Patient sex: M
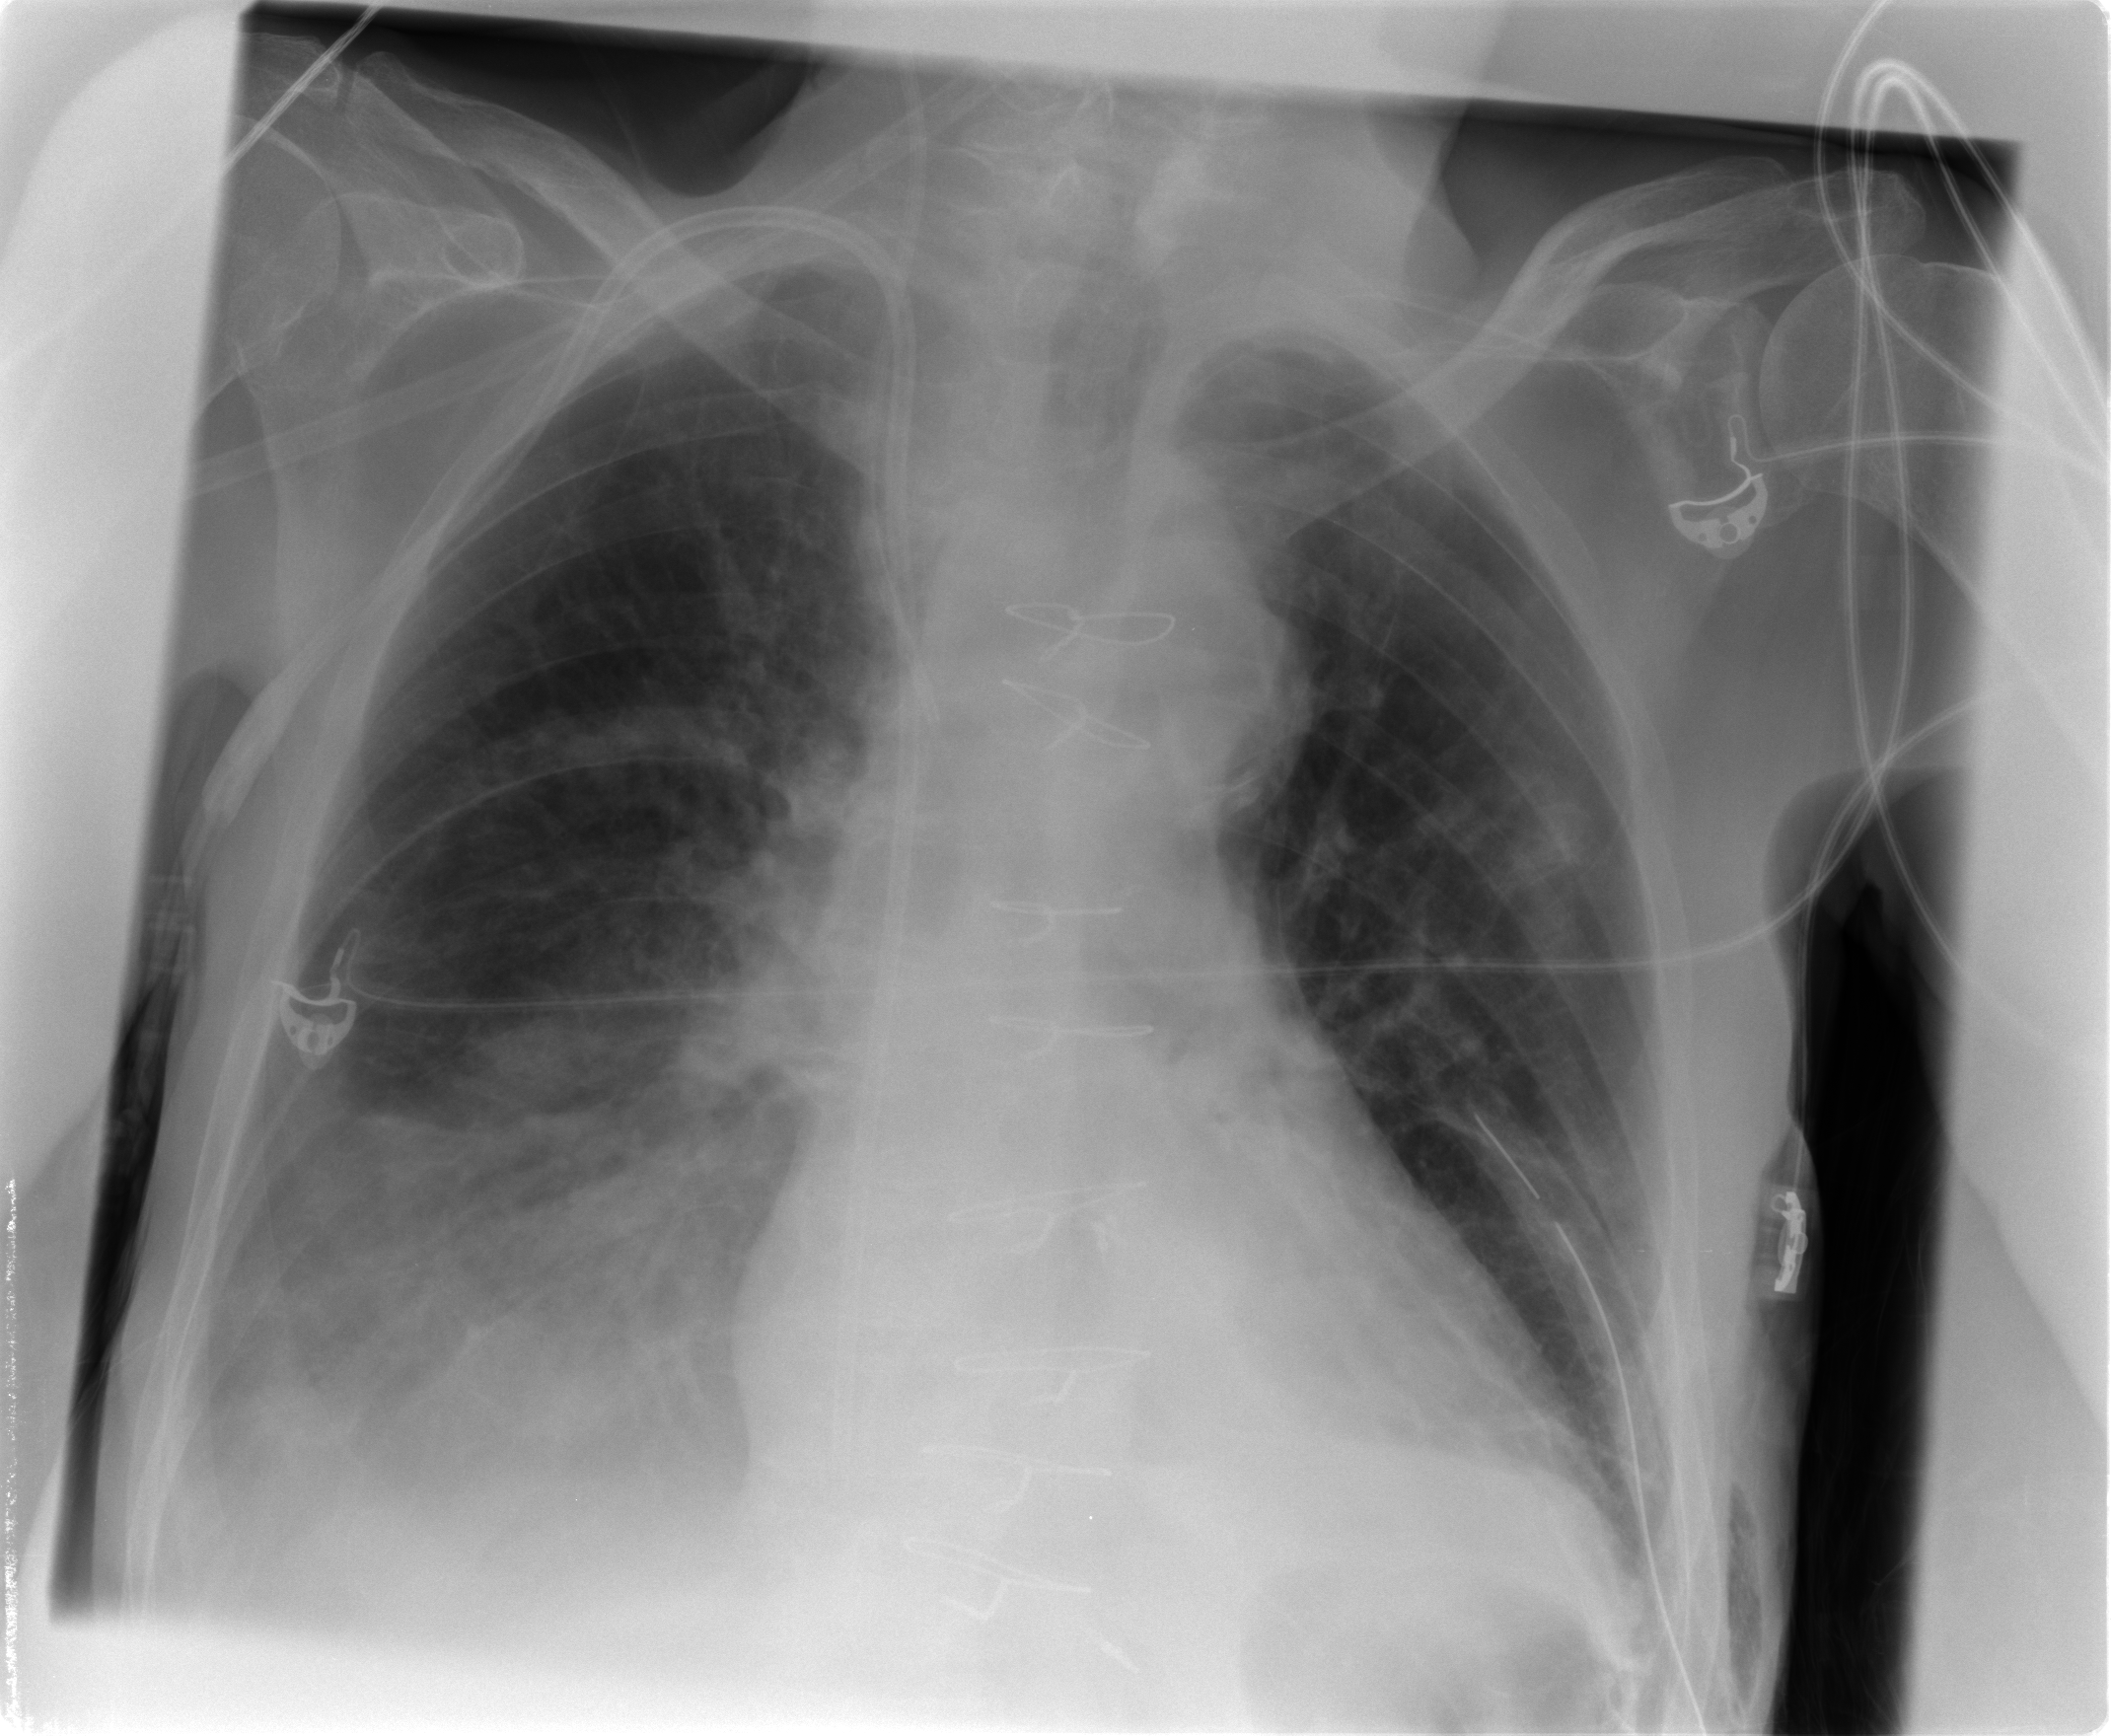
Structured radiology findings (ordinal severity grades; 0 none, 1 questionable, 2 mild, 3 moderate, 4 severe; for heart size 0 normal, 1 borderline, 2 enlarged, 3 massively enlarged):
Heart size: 0
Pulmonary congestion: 1
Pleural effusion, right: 2
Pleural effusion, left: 1
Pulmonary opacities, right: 2
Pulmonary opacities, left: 2
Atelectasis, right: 3
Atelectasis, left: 2